Breast ultrasound image
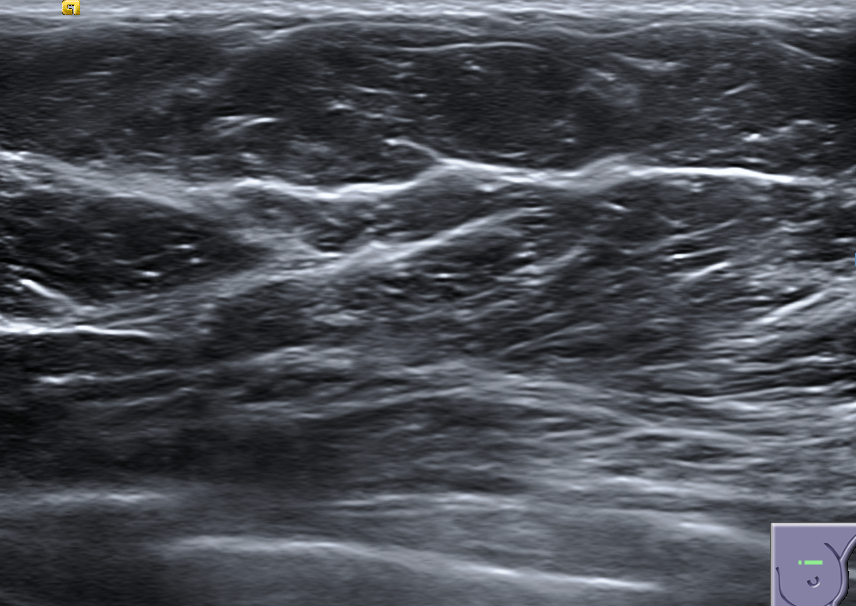
Diagnosis: normal